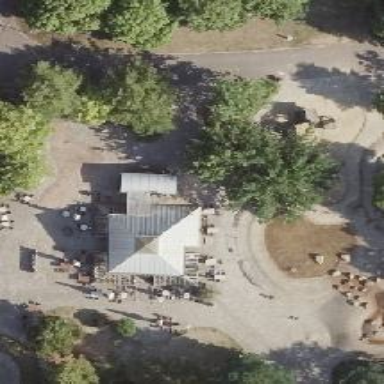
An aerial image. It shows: Cafe.